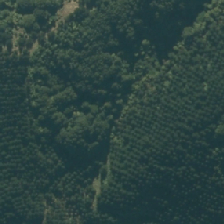
Land cover: indigenous_forest